Aerial crown-view tile of a tropical tree (Barro Colorado Island, Panama), acquired 20250124:
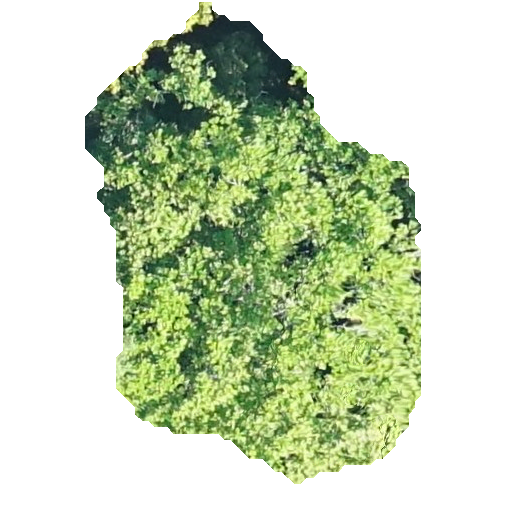
Species: Anacardium excelsum
GBIF accepted scientific name: Anacardium excelsum
Crown area: 167.186 m²